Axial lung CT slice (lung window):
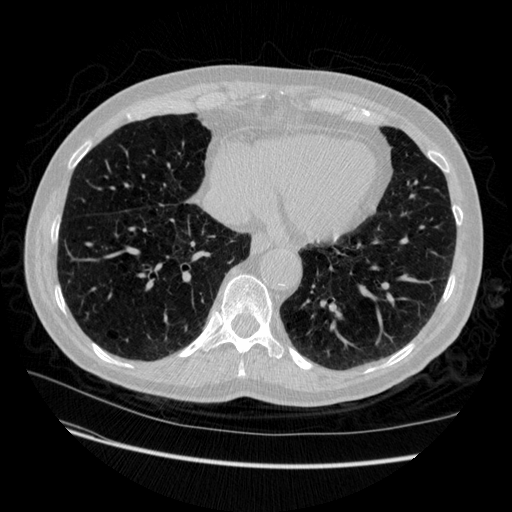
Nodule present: no